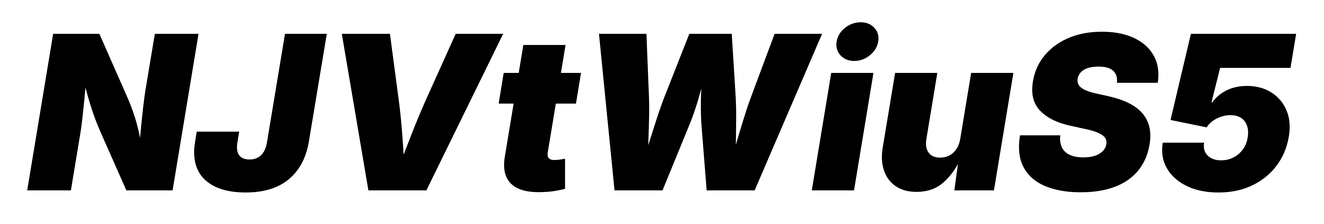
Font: Inter-Italic_Black_Italic